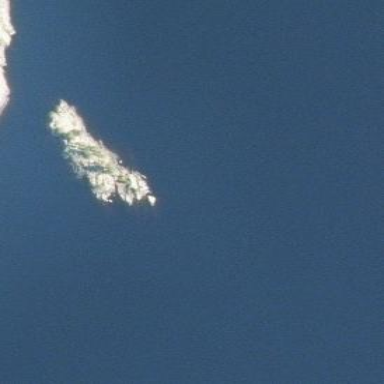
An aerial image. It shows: Islet.